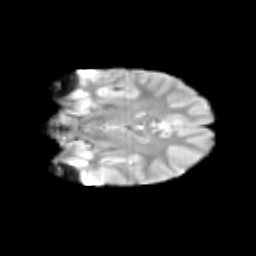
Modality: T2w
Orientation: coronal
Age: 10
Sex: female
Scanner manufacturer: siemens
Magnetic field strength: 3 T
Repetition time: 3.8 s
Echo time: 0.07 s